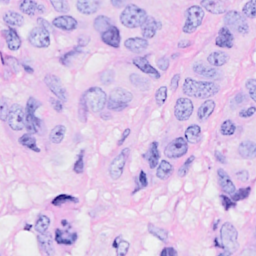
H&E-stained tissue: Breast